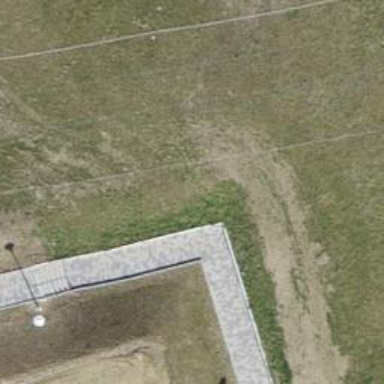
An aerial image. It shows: Concrete steps.